Field crop: maize
Growth stage: 2
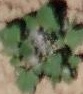
Species: chenopodium